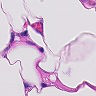
Metastatic tissue present: no